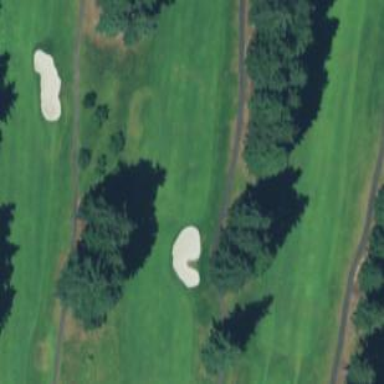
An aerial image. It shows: Golf fairway surrounded by grass.